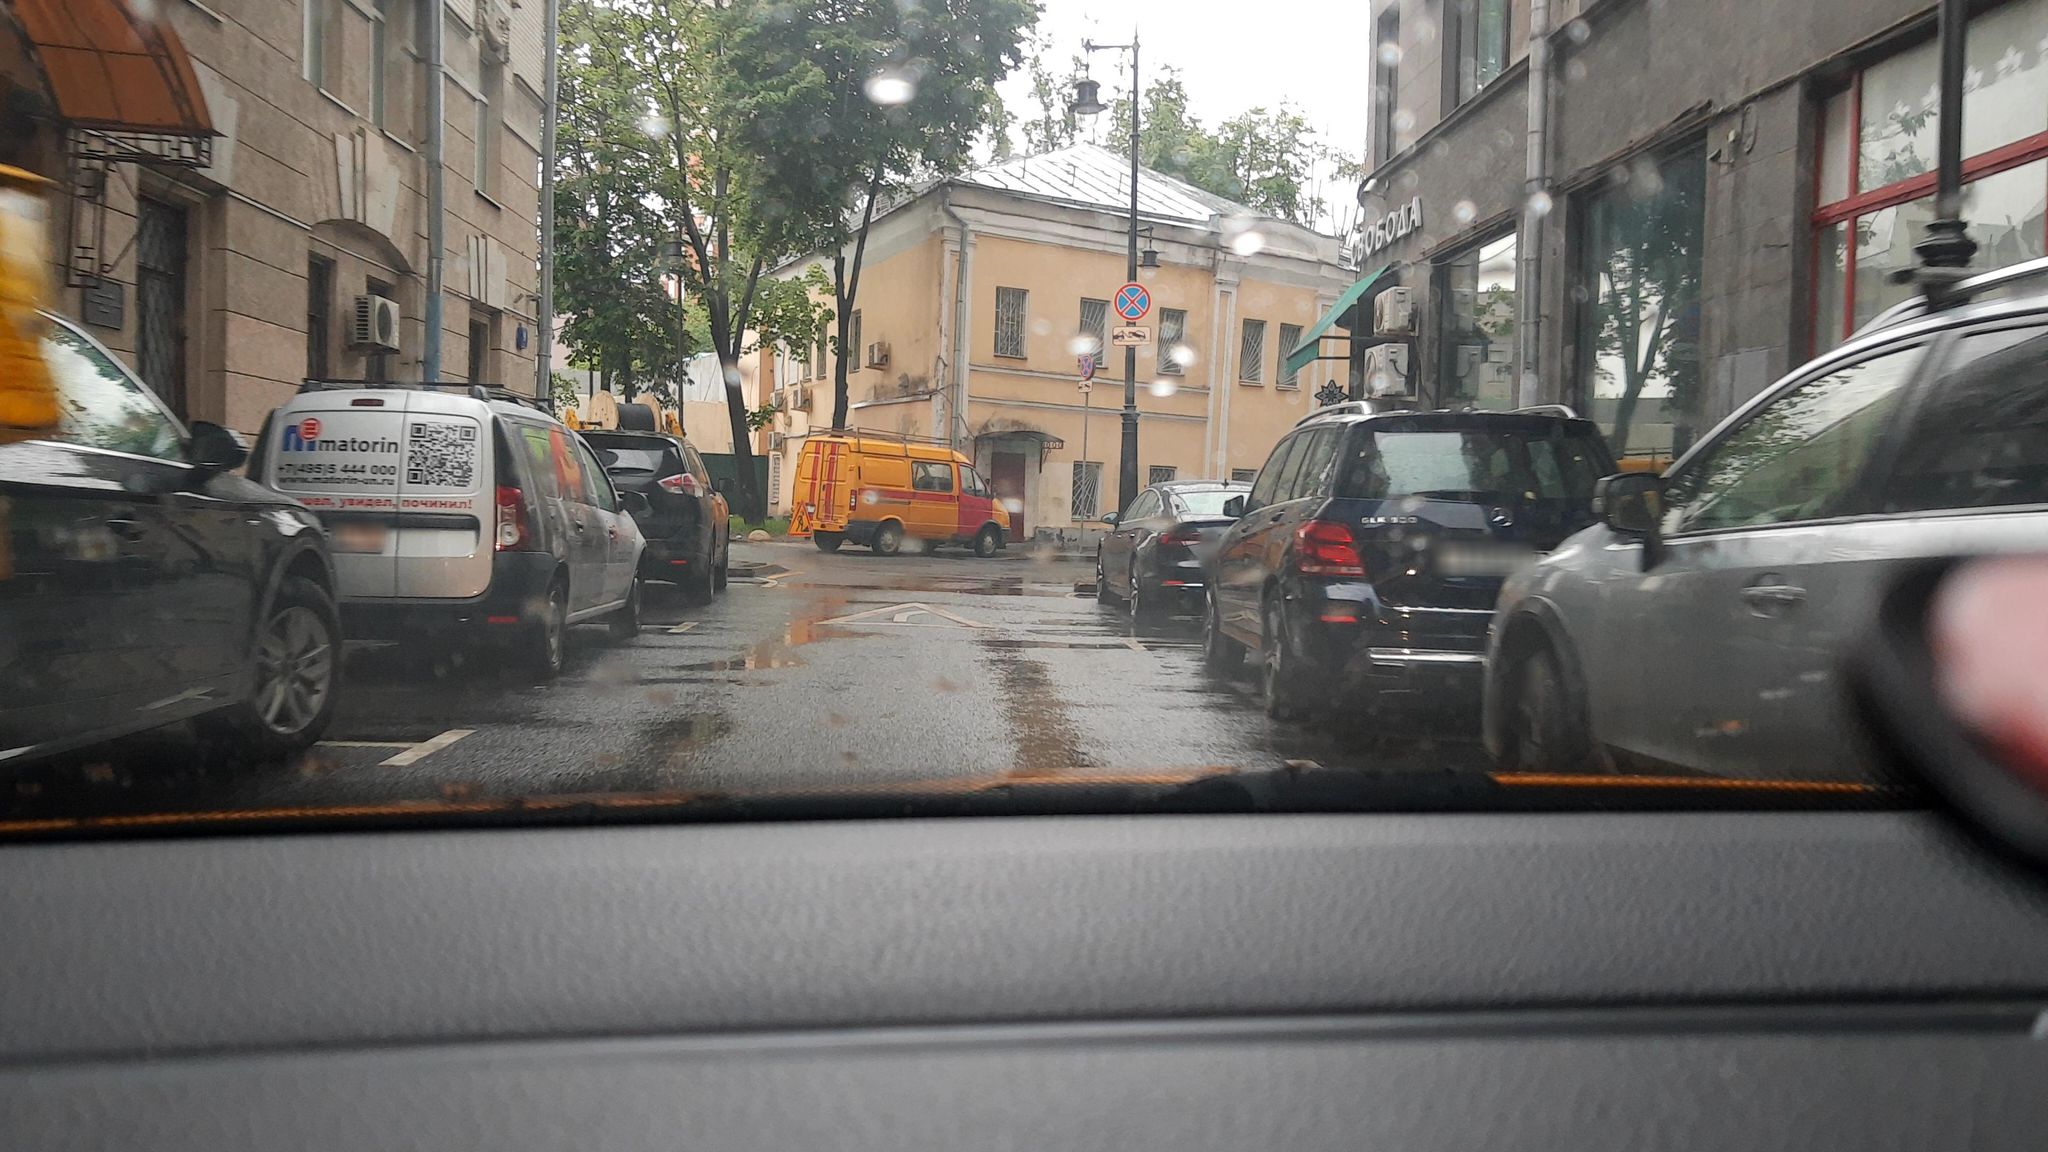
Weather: rainy
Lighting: day
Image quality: slightly poor
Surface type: driving surface
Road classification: footway
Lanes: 1
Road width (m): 1.5
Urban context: urban centre
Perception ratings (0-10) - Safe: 4.83, Lively: 8.75, Beautiful: 4.34, Boring: 1.43, Depressing: 4.98, Wealthy: 8.48